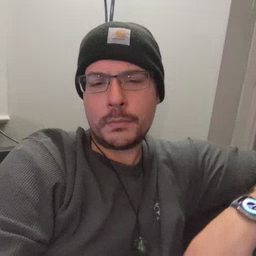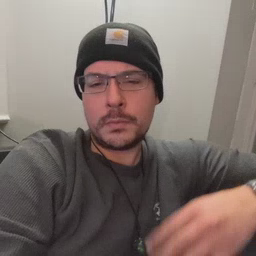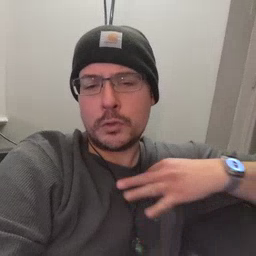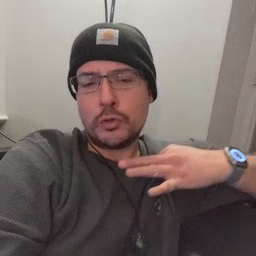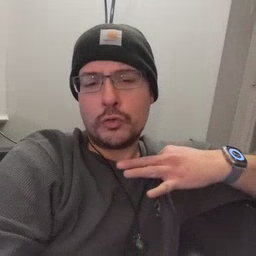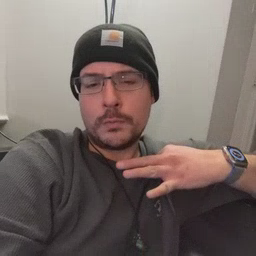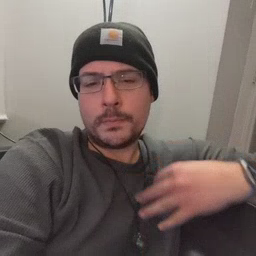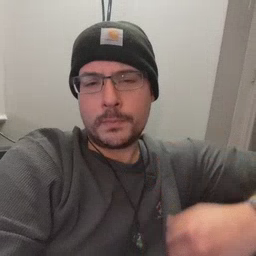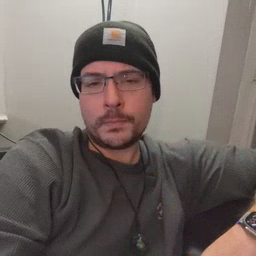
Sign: shirt